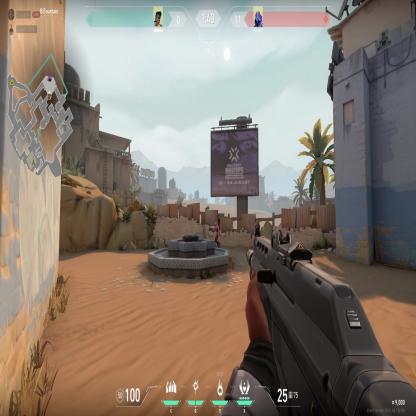
Label: enemy